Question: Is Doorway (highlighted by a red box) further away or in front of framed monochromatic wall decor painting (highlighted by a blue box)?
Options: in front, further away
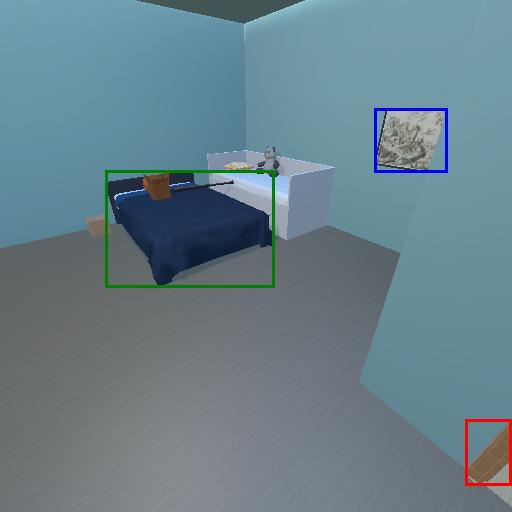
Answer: in front